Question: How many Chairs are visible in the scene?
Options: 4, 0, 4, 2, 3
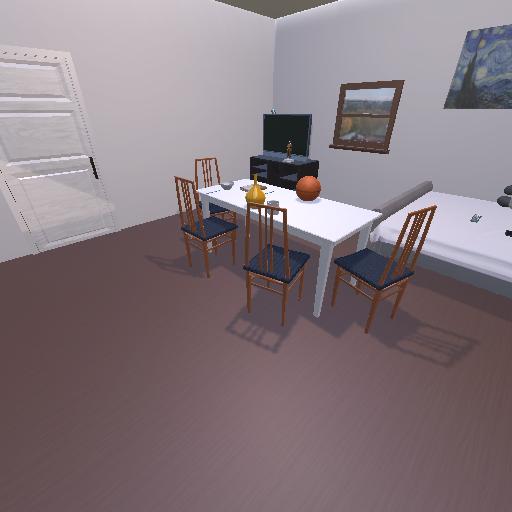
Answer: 4